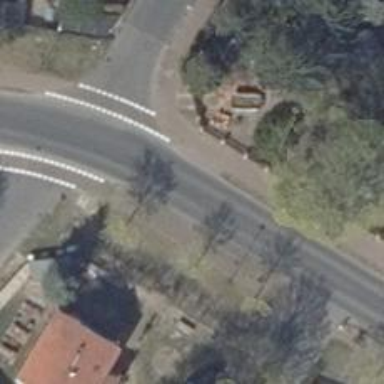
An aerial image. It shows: Uncontrolled crossing on footway.